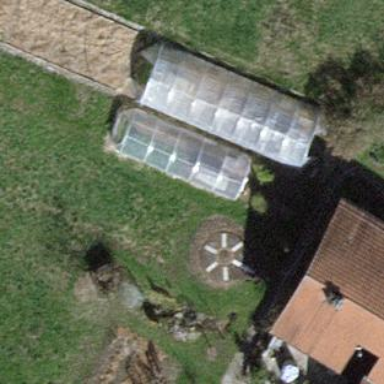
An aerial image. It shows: Greenhouse.